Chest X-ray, AP view. Patient: 36 years old, sex F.
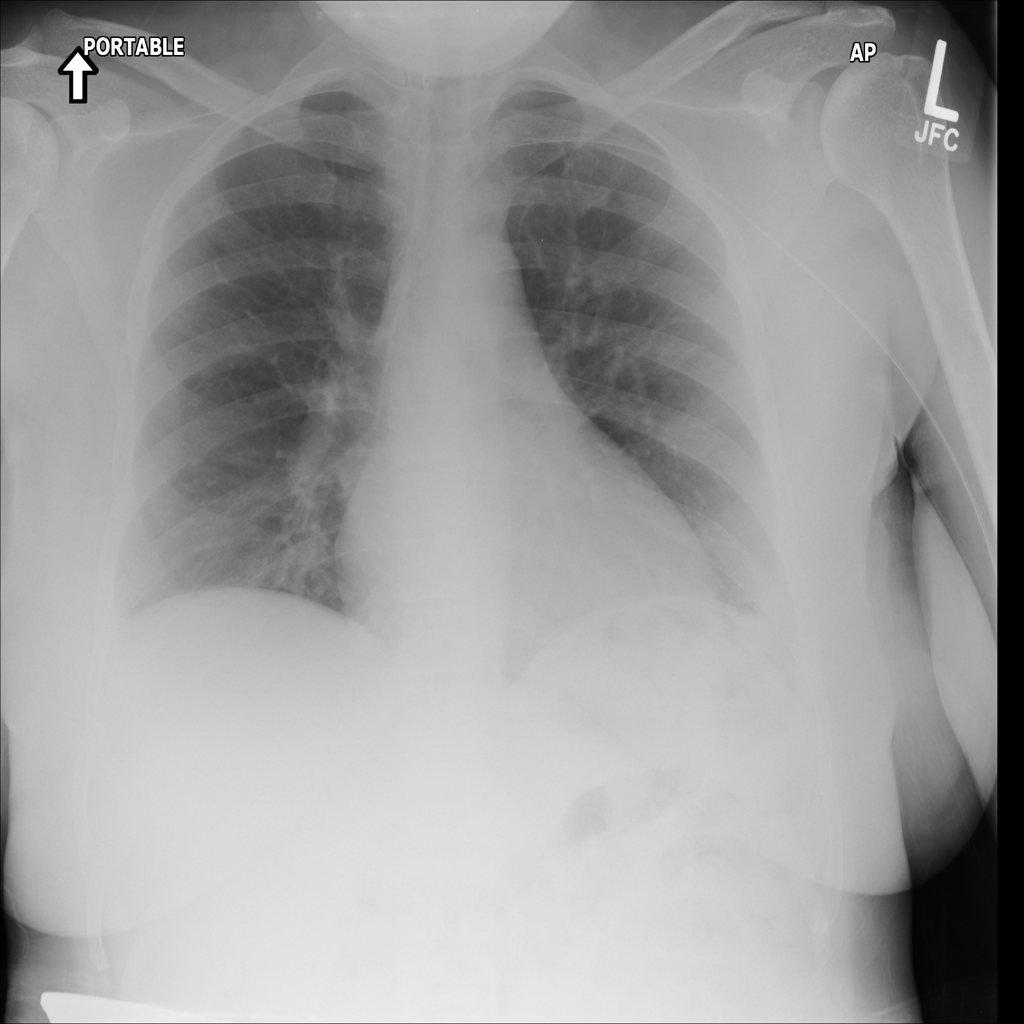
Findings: No Finding